Question: I am trying to log in with cURL and PHP on a huawei router (HG150-U), I have the credentials.
Apparently, when you log in from the browser, 3 cookies are created.
Two of which are the username and password of the login, but the third has the name of SESSIONID, and for more that I have searched, I can not find where it is generated.
Note: It seems that cookie is generated at the time of sending the request.
The query looks like this

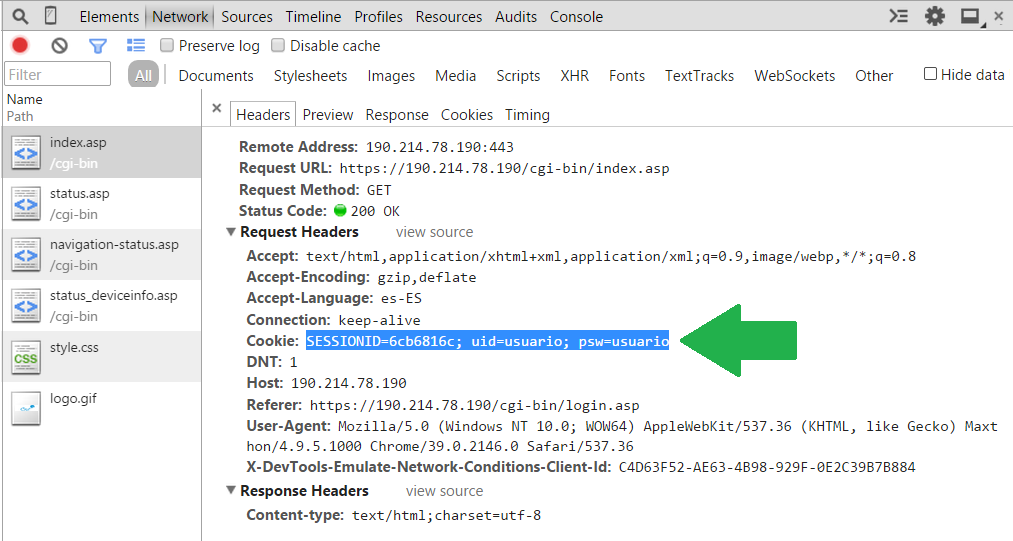
Answer: The session ID is not predictable, that's the point. (Well, it's not to be, but it is suspiciously short.) So, don't create the cookies yourself. Instead, set a CURLOPT_COOKIEJAR in your curl options, pointing it to a temp file, then hit the login page by passing the user/pass and it will create the cookies in your jar file. Then make a second curl request to the data page you want, now using that file in CURLOPT_COOKIEFILE, and curl will pass along the cookies that were created from the last hit and stored in the jar. Something like this:
'''
// Send user/password to the login page so that we get new cookies.
$curl = curl_init('<whatever the login page url is>');
curl_setopt($curl, CURLOPT_COOKIEJAR, '/tmp/cookies'); // cookies get stored in this file
curl_setopt($curl, CURLOPT_POSTFIELDS, [
'<username field>' => '<username>',
'<password field>' => '<password>',
]);
curl_setopt(...);
curl_exec($curl);
curl_close($curl);
// Send the cookies we just saved to the data page you want
$curl = curl_init('<whatever the data page url is>');
curl_setopt($curl, CURLOPT_COOKIEFILE, '/tmp/cookies'); // cookies in this file get sent
curl_setopt($curl, CURLOPT_RETURNTRANSFER, true);
curl_setopt(...);
$page = curl_exec($curl);
'''